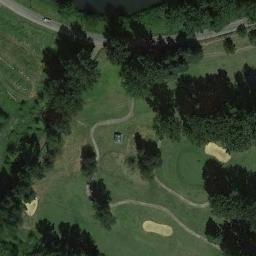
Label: golf_course